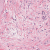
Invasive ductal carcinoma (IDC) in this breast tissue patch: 0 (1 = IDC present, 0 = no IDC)